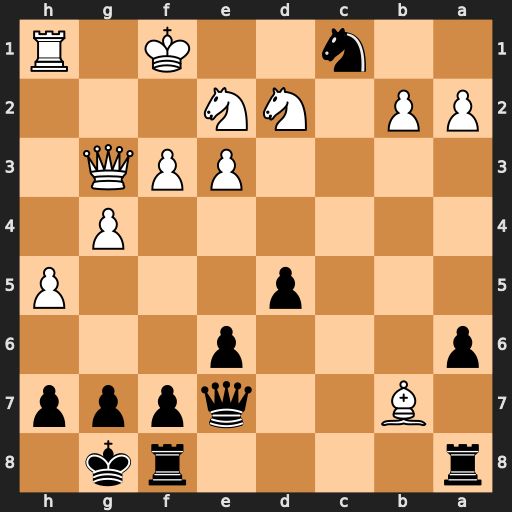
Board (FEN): r4rk1/1B2qppp/p3p3/3p3P/6P1/4PPQ1/PP1NN3/2n2K1R
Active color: b
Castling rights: -
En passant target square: -
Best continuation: Nxe2 Kxe2 Qxb7